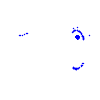
Particle: pion